Question: I have layout like this
At the top i have listView ,below that i have LinearLayout (the one with radio button Add New Addess).
Now Issue is my listView and linearlayout are overlapping . Kindly help me .

'''
<ScrollView xmlns:android="http://schemas.android.com/apk/res/android"
android:layout_width="fill_parent"
android:layout_height="fill_parent"
android:orientation="vertical" >
<LinearLayout
xmlns:android="http://schemas.android.com/apk/res/android"
android:layout_width="fill_parent"
android:layout_height="wrap_content"
android:orientation="vertical"
android:weightSum="1.0" >
<RelativeLayout
android:layout_width="fill_parent"
android:layout_height="63dp"
android:layout_weight="0.05" >
<ImageView
android:id="@+id/menu_icon"
android:layout_width="wrap_content"
android:layout_height="wrap_content"
android:layout_centerHorizontal="true"
android:layout_centerVertical="true"
android:src="@drawable/hs18_logo" />
<ImageView
android:id="@+id/setting_icon"
android:layout_width="30dp"
android:layout_height="30dp"
android:layout_alignParentLeft="true"
android:layout_centerVertical="true"
android:layout_marginLeft="17dp"
android:scaleType="fitCenter"
android:src="@drawable/menu" />
<ImageButton
android:id="@+id/signin_icon"
android:layout_width="wrap_content"
android:layout_height="wrap_content"
android:layout_alignParentRight="true"
android:layout_alignTop="@+id/setting_icon"
android:layout_marginRight="20dp"
android:background="@android:color/transparent"
android:src="@drawable/signin"
android:visibility="invisible" />
</RelativeLayout>
<TextView
android:id="@+id/cart_checkout_title"
android:layout_width="fill_parent"
android:layout_height="35dp"
android:background="@color/gray"
android:gravity="center"
android:text="Shipping Address"
android:textStyle="bold" />
<ListView
android:id="@+id/shipping_addresses_listView"
android:layout_width="match_parent"
android:layout_height="wrap_content"
android:layout_weight="0.90" >
</ListView>
<include layout="@layout/shipping_add_adresss" />
<LinearLayout
android:layout_width="fill_parent"
android:layout_height="40dp"
android:layout_weight="0.05"
android:gravity="center" >
<Button
android:id="@+id/button1"
android:layout_width="wrap_content"
android:layout_height="wrap_content"
android:background="@drawable/buttonshape_white"
android:text="Cancel"
android:textColor="@color/red" />
<Button
android:id="@+id/button2"
android:layout_width="wrap_content"
android:layout_height="wrap_content"
android:layout_marginLeft="10dp"
android:background="@drawable/buttonshape_red"
android:text="Update Shipping Address"
android:textColor="@color/white" />
</LinearLayout>
</LinearLayout></ScrollView>
'''
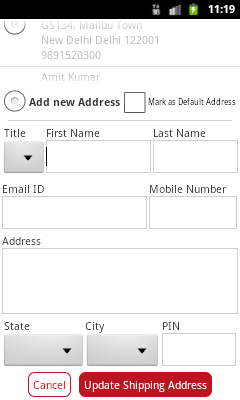
Answer: @MohitSharma Always remember
for reasons check this:
<URL>
What ever the requirement is you can do it by using just one of them(ListView or ScrollView).
So, for your case you can do either of the 2 things below:
- -
first approach is more recommended.